Aerial crown-view tile of a tropical tree (Barro Colorado Island, Panama), acquired 20250512:
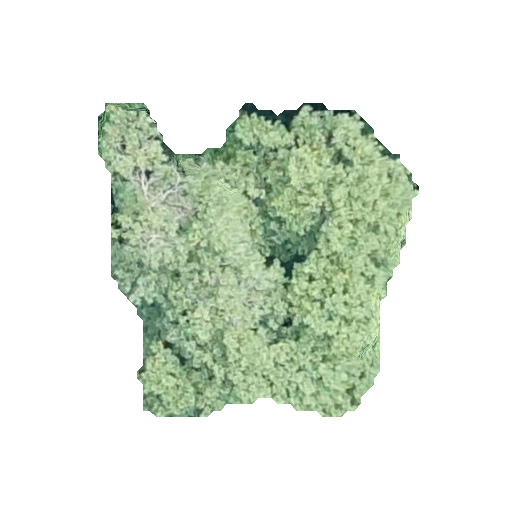
Species: Apeiba membranacea
GBIF accepted scientific name: Apeiba membranacea
Crown area: 112.5 m²